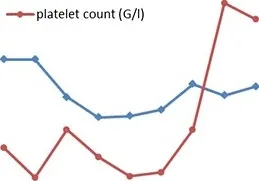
Postoperative platelet count plotted against aPTT levels.
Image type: pathology (masson_trichrome)